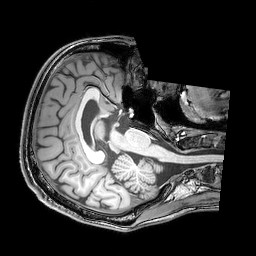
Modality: T1w
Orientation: axial
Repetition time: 0.00828 s
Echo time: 0.00388 s